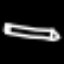
Label: pencil